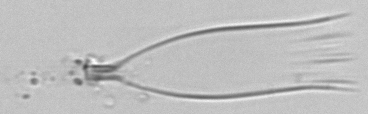
Label: Favella